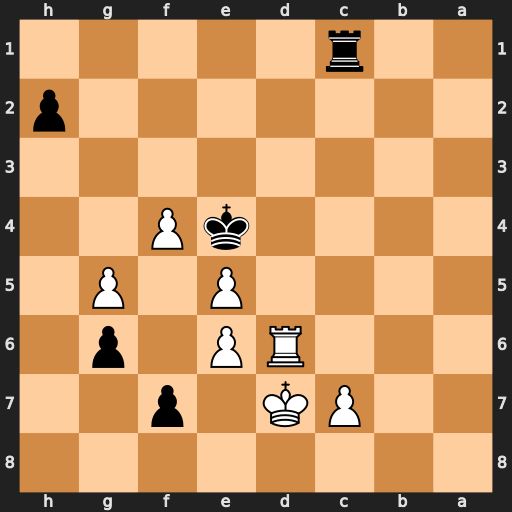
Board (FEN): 8/2PK1p2/3RP1p1/4P1P1/4kP2/8/7p/2r5
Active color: b
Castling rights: -
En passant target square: -
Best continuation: fxe6 c8=Q Rxc8 Rd1 Rh8